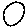
Label: circle